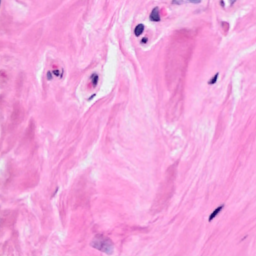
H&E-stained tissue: Breast